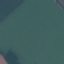
Land use / land cover class: Pasture